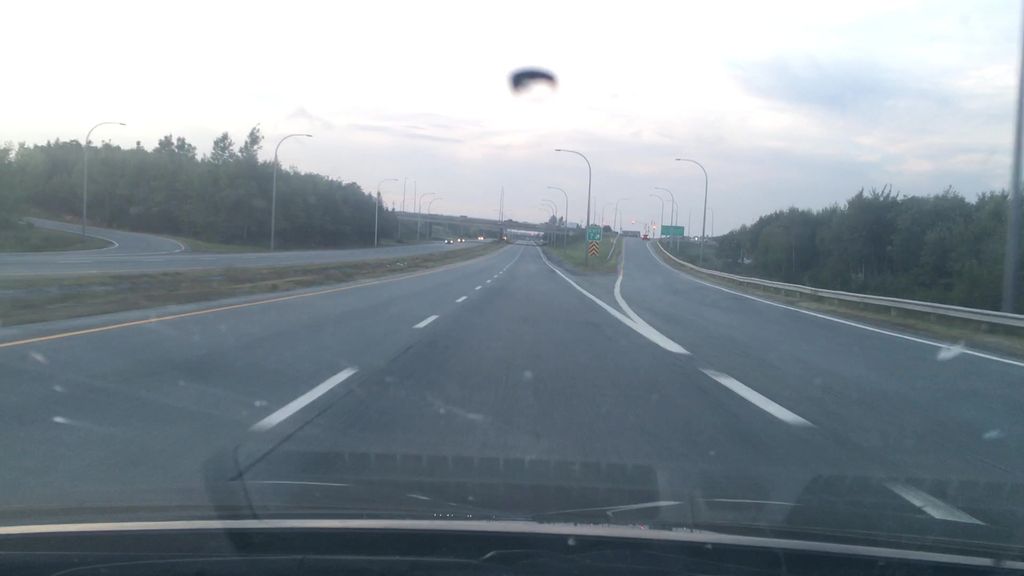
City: halifax